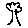
Label: tree